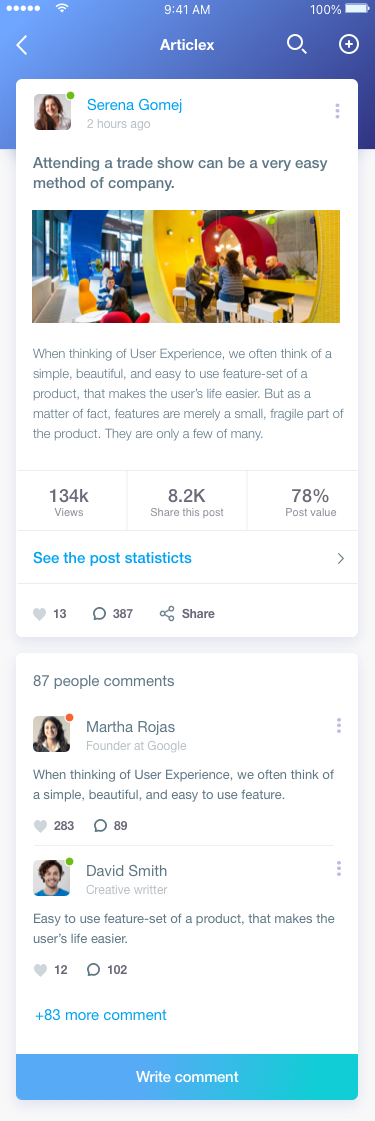
Text in this UI design:
Articlex
Attending a trade show can be a very easy method of company.
When thinking of User Experience, we often think of a simple, beautiful, and easy to use feature-set of a product, that makes the user’s life easier. But as a matter of fact, features are merely a small, fragile part of the product. They are only a few of many.
13
387
Share
134k
Views
78%
Post value
8.2K
Share this post
See the post statisticts
Serena Gomej
2 hours ago
Write comment
87 people comments
+83 more comment
Martha Rojas
Founder at Google
When thinking of User Experience, we often think of a simple, beautiful, and easy to use feature.
283
89
David Smith
Creative writter
Easy to use feature-set of a product, that makes the user’s life easier.
12
102